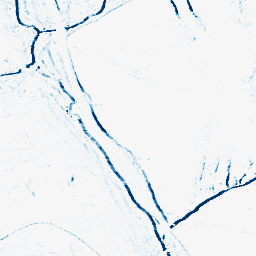
Category: morphological
Decomposition family: morphological_rect
Decomposition parameters: operation: closing
width: 5
height: 3
Upsampling method: sinc_hamming
Upsampling parameters: scale: 4
kernel_size: 8
Upsampling scale: 4